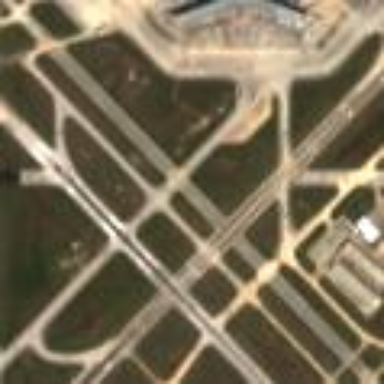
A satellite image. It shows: Concrete runway at airport.